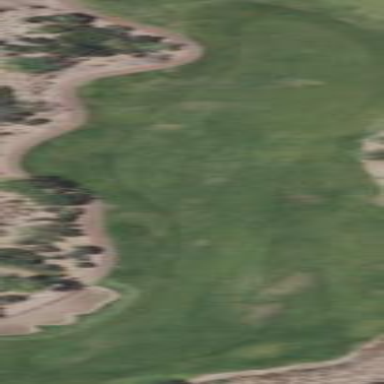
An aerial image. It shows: Golf course with fairway.